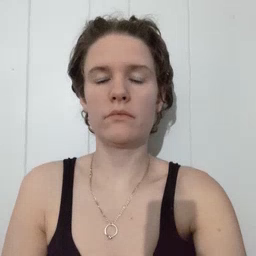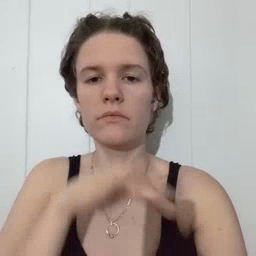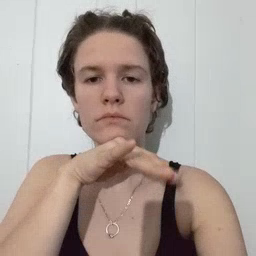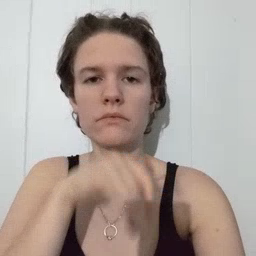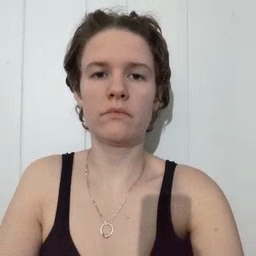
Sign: dirty